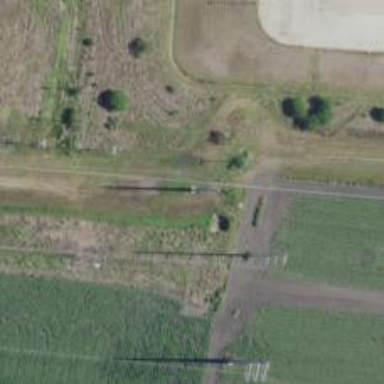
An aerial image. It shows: Power tower.